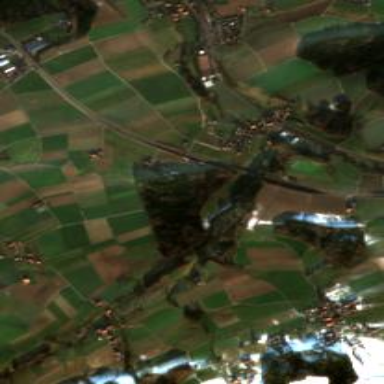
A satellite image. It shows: Picturesque farmland scene.